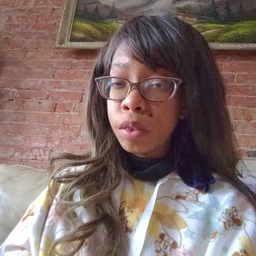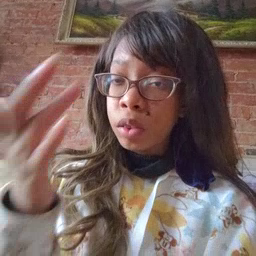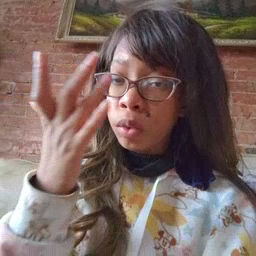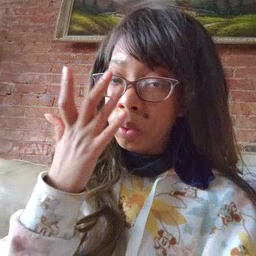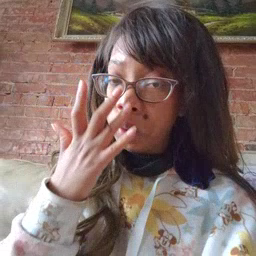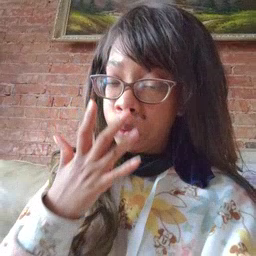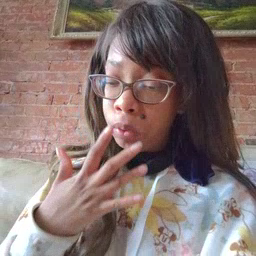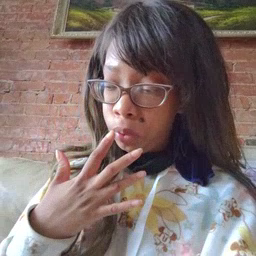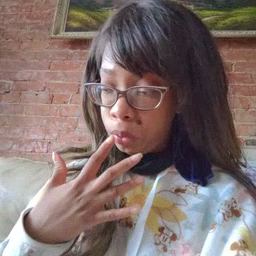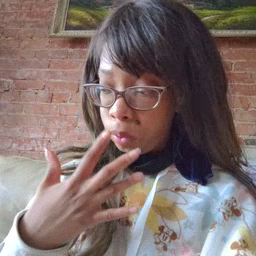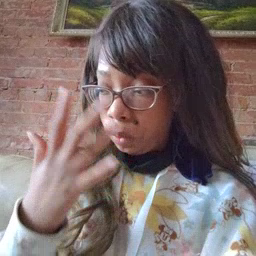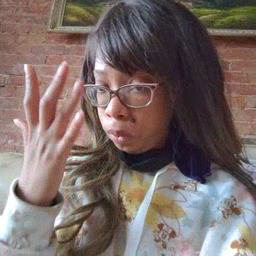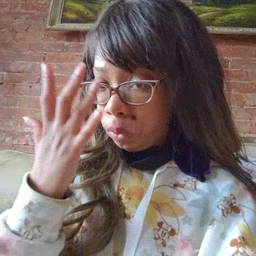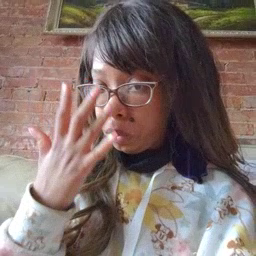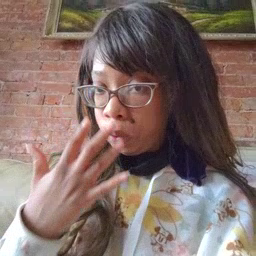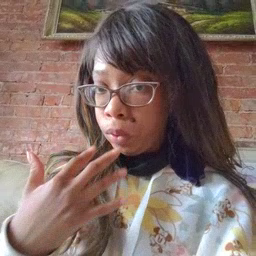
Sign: sad